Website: bh-photo
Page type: customer-info-address
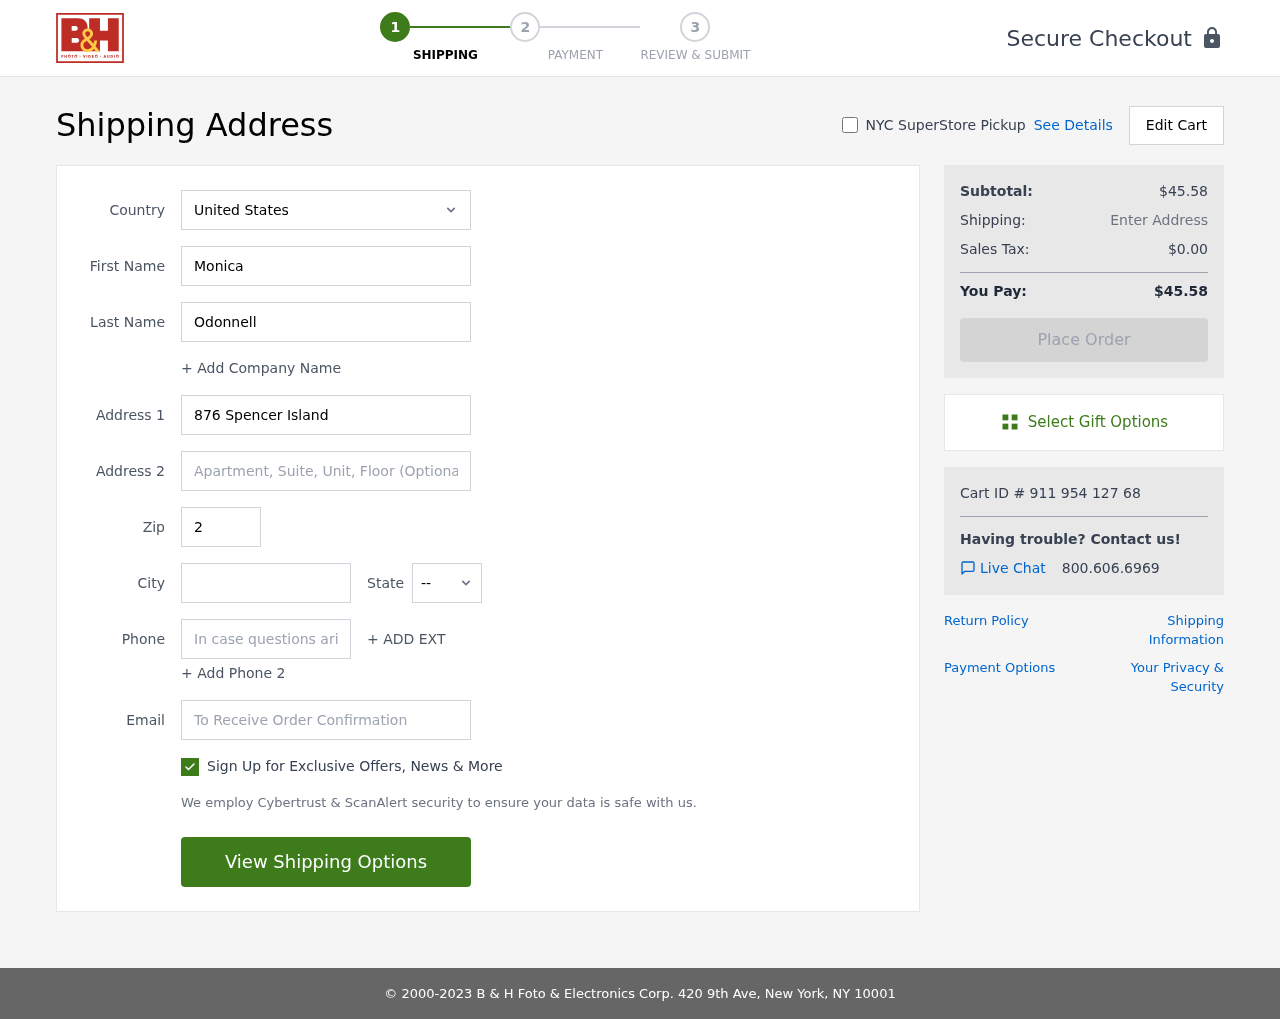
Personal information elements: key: PII_CITY
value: Samuelbury
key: PII_COUNTRY
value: United States
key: PII_EMAIL
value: monica_odonnell@yahoo.com
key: PII_FIRSTNAME
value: Monica
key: PII_LASTNAME
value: Odonnell
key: PII_PHONE
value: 7856861746
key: PII_POSTCODE
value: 23552
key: PII_STATE_ABBR
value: GA
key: PII_STREET
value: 876 Spencer Island
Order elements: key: ORDER_SUBTOTAL
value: $45.58
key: ORDER_TAX
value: $0.00
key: ORDER_TOTAL
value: $45.58
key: ORDER_ID
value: Cart ID # 911 954 127 68